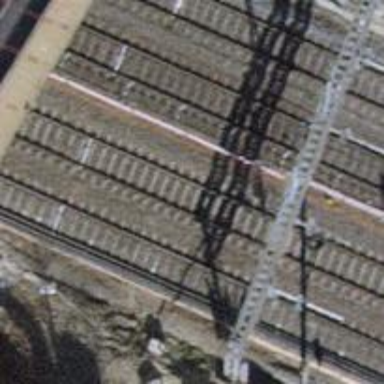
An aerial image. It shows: Railway switch.